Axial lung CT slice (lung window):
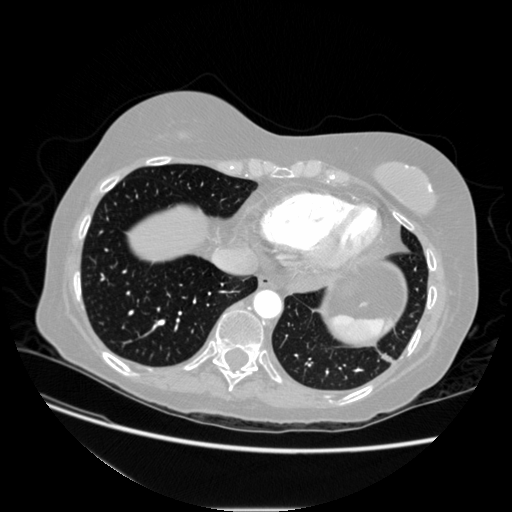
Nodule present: no